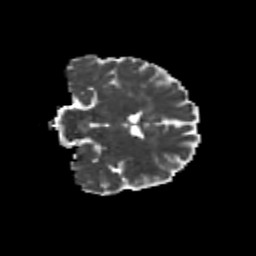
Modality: MD
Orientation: coronal
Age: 35
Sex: male
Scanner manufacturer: siemens
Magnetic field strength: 3 T
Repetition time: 8.6 s
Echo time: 0.095 s